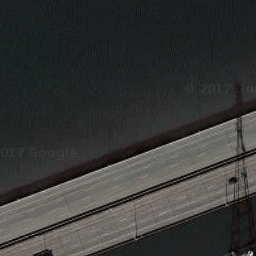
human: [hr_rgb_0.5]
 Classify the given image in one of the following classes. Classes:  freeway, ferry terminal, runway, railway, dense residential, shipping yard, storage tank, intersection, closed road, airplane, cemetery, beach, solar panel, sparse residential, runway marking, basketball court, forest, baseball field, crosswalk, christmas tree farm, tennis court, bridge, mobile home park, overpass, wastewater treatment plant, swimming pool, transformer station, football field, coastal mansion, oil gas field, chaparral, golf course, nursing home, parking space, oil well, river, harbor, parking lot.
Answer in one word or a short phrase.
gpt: bridge